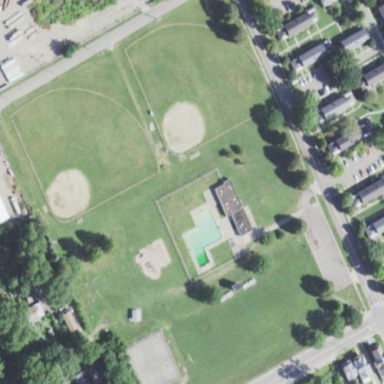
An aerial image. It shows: Baseball pitch for leisure and sports activities.